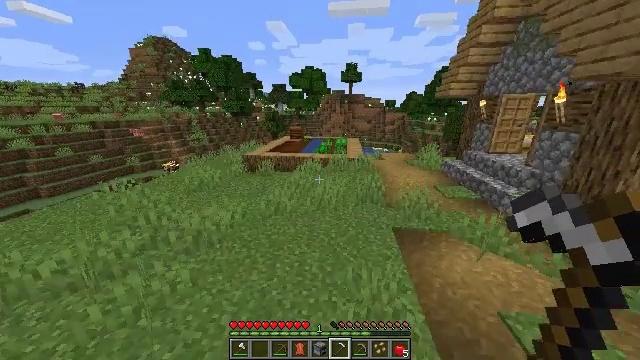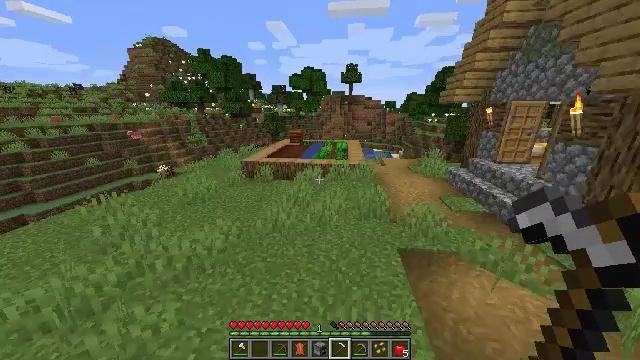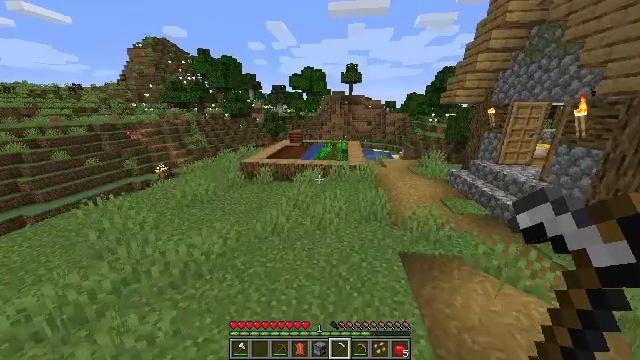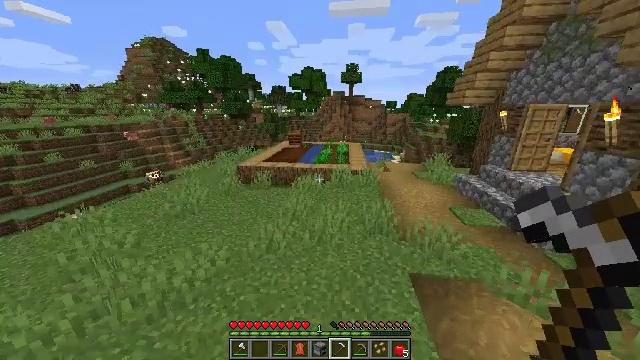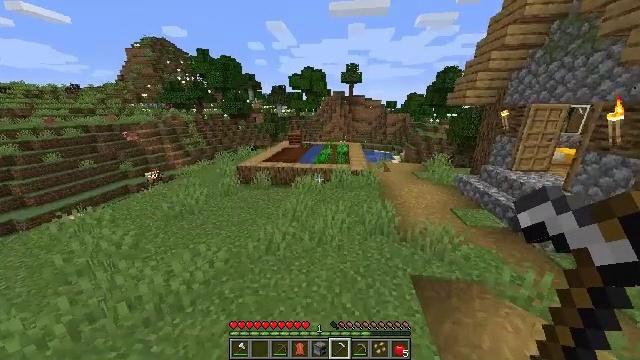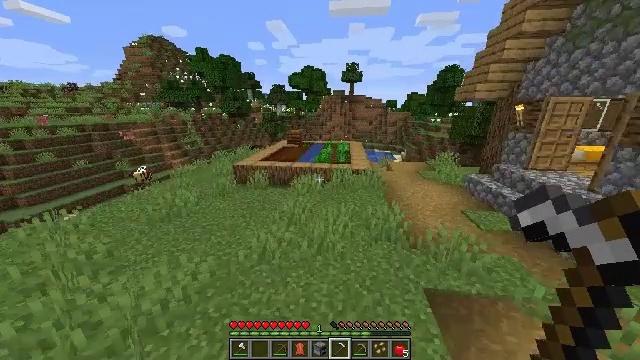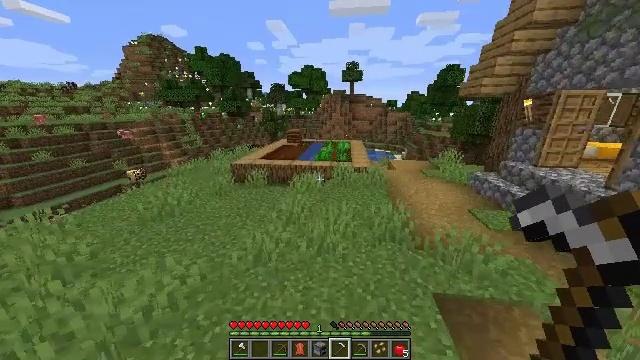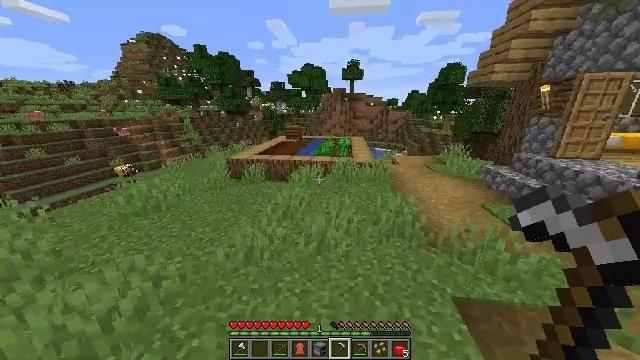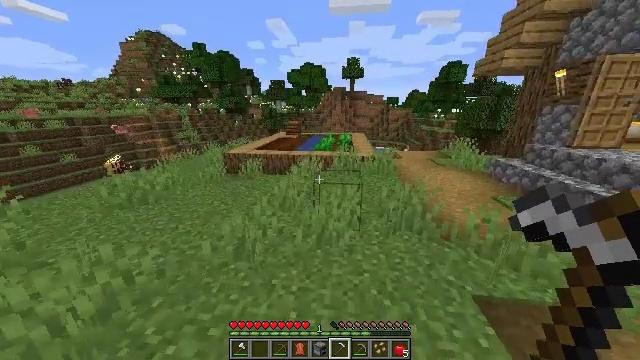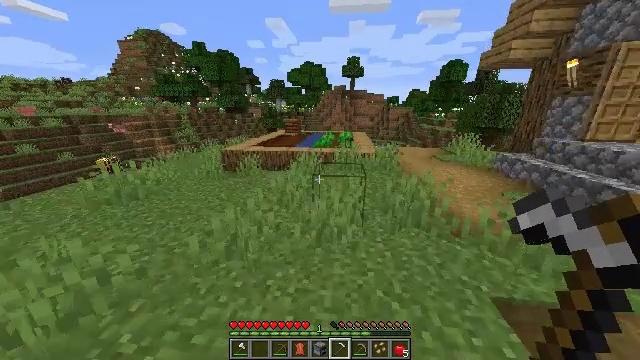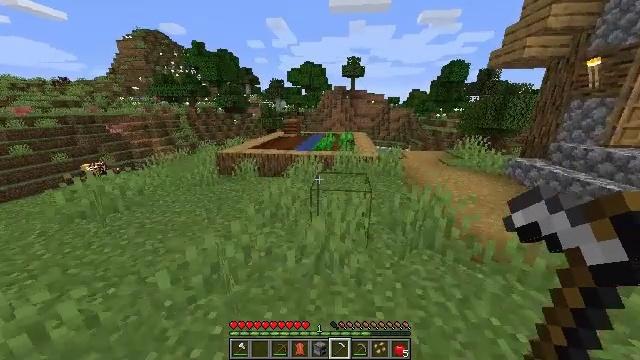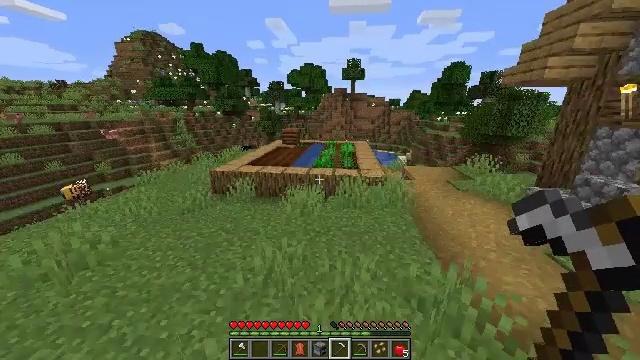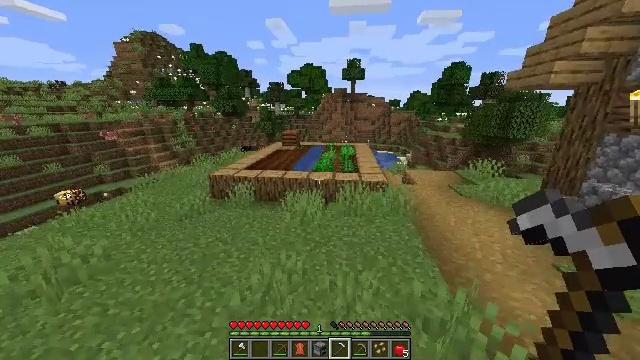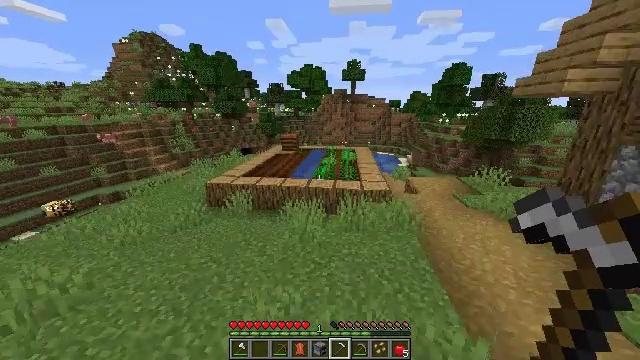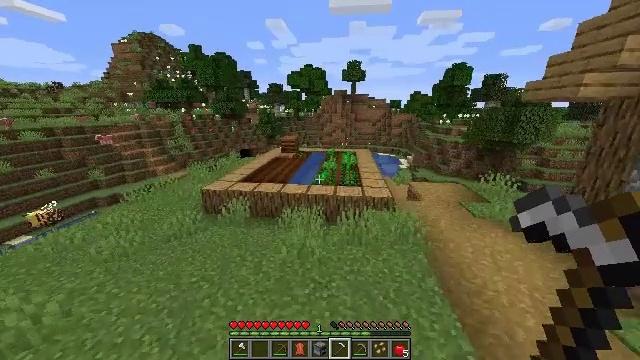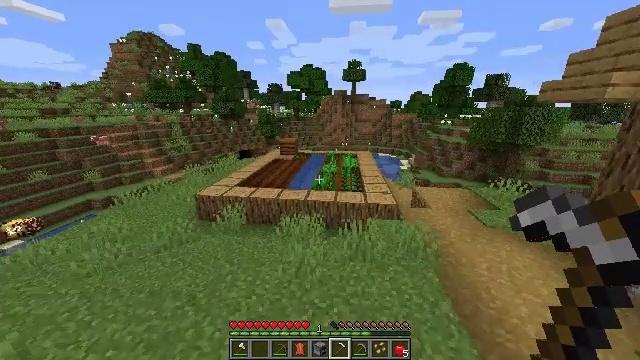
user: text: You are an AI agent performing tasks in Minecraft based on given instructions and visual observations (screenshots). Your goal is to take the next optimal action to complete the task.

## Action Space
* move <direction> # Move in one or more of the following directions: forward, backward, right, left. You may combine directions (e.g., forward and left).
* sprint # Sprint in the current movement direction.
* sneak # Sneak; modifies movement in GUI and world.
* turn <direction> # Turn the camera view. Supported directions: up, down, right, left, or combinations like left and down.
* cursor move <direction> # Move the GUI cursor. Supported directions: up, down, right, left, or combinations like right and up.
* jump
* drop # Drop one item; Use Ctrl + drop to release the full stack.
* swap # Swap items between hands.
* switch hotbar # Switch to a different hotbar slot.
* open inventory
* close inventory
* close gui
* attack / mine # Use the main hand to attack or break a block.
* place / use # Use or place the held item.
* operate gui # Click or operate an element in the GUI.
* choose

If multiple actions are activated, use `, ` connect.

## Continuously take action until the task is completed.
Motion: motion action
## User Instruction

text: Attack the composter to add it to your inventory.
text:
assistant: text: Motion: move forward, sprint, jump
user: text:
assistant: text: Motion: move forward, sprint, jump
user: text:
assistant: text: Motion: move forward, sprint, jump
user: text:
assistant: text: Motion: move forward, sprint, jump
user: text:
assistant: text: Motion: move forward, sprint, jump
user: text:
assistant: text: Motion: move forward, sprint, jump
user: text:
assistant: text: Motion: move forward, sprint, jump
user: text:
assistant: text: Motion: move forward, sprint, jump
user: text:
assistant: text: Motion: move forward, sprint, jump
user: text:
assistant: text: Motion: move forward, sprint, jump
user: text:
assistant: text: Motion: move forward, sprint, jump
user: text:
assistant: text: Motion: move forward, sprint, jump
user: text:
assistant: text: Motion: move forward, sprint, jump
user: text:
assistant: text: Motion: move forward, sprint, jump
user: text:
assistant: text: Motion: move forward, sprint, jump
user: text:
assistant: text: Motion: move forward, sprint, jump
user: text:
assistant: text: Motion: move forward, sprint, jump
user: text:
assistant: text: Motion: move forward, sprint, jump
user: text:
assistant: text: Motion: move forward, sprint, jump
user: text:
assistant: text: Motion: move forward, sprint
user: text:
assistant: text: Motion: move forward, sprint, turn left and down
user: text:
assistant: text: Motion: move forward, sprint, turn left and down
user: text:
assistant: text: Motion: move forward, sprint
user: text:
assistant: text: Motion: move forward, sprint, turn left and down
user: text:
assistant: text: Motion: move forward, sprint, turn left and down
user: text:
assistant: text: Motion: move forward, sprint, turn left and down
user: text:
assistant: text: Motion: move forward, sprint
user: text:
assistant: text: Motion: move forward, sprint, jump
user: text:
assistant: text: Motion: move forward, sprint, turn down, jump
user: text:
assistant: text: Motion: move forward, sprint, jump